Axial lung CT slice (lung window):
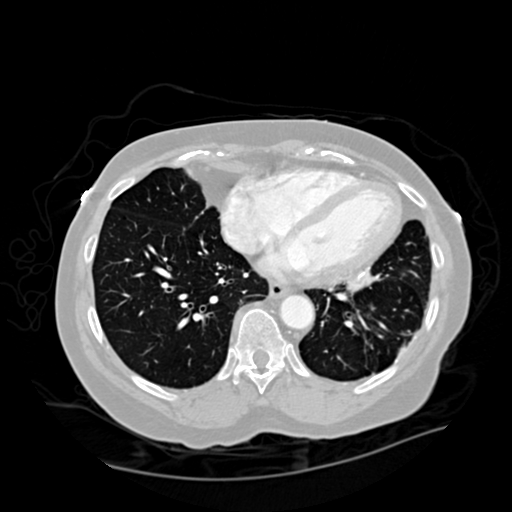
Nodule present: no